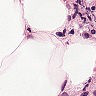
Metastatic tissue present: yes